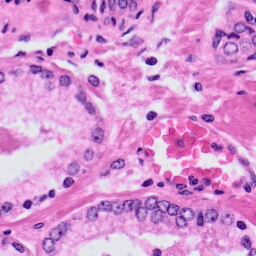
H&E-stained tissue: Prostate